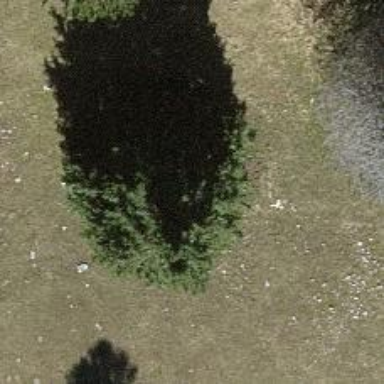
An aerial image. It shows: Beautiful tree in nature.